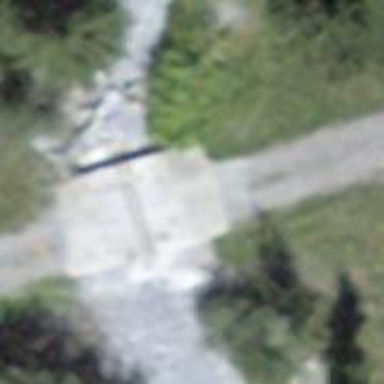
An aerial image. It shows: Track road on bridge with grade 1 track type.